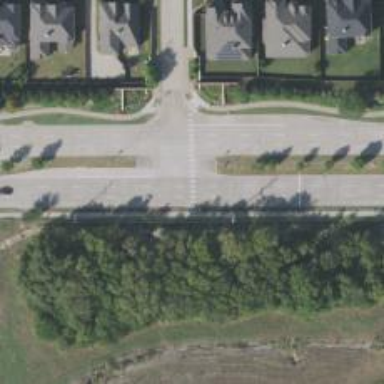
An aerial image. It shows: Primary highway with separate sidewalk.